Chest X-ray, PA view. Patient: 79 years old, sex F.
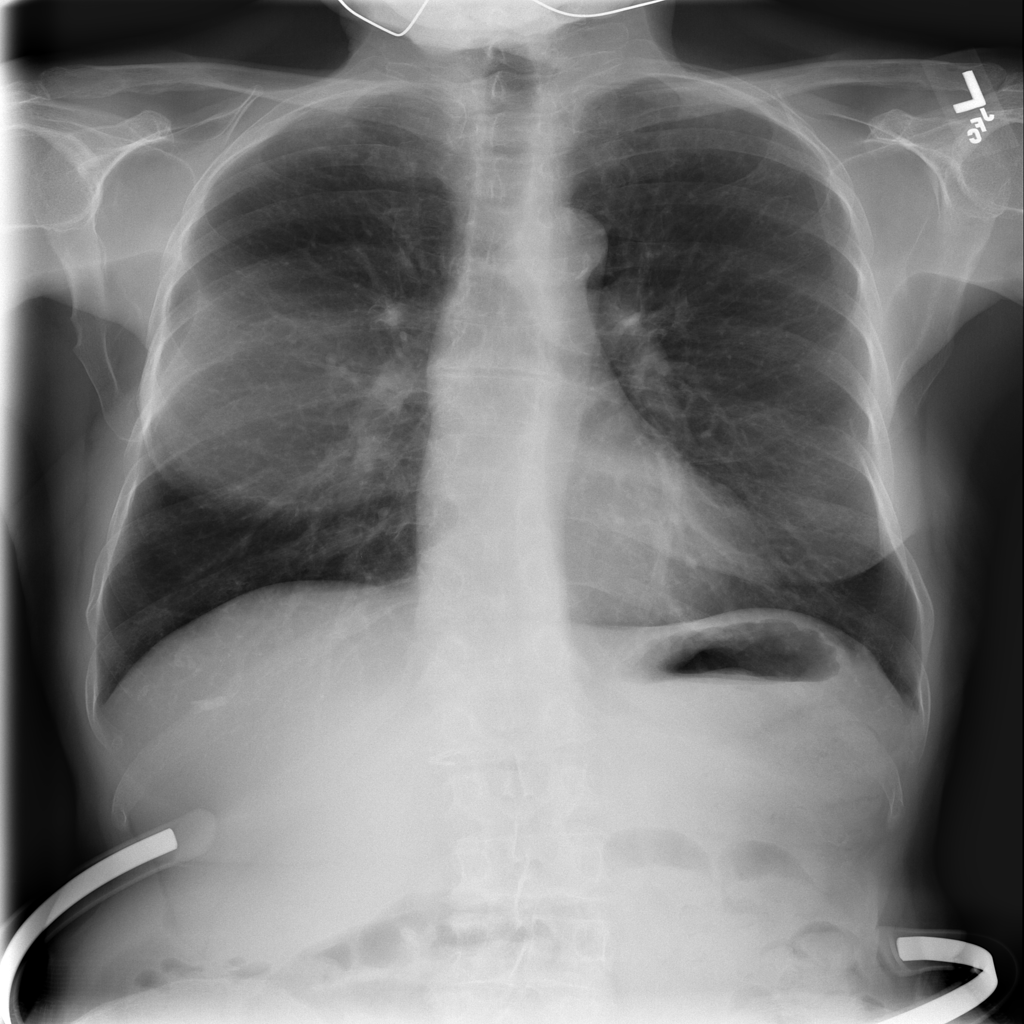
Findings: No Finding